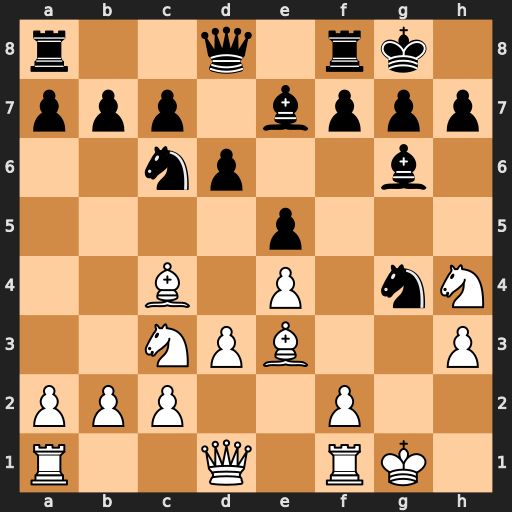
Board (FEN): r2q1rk1/ppp1bppp/2np2b1/4p3/2B1P1nN/2NPB2P/PPP2P2/R2Q1RK1
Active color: w
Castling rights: -
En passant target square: -
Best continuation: Nxg6 Nxe3 Nxe7+ Qxe7 fxe3